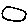
Label: circle